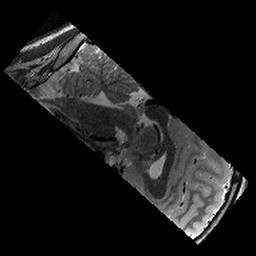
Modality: T2w
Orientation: sagittal
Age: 11
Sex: male
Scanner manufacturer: siemens
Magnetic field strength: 3 T
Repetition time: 9.23 s
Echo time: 0.067 s